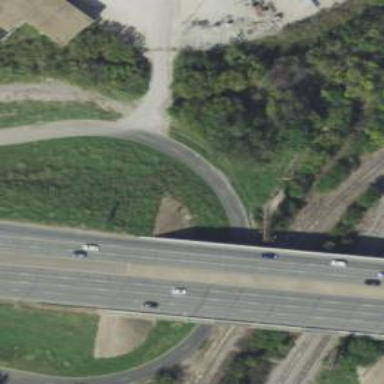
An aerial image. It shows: Trunk highway with bridge.